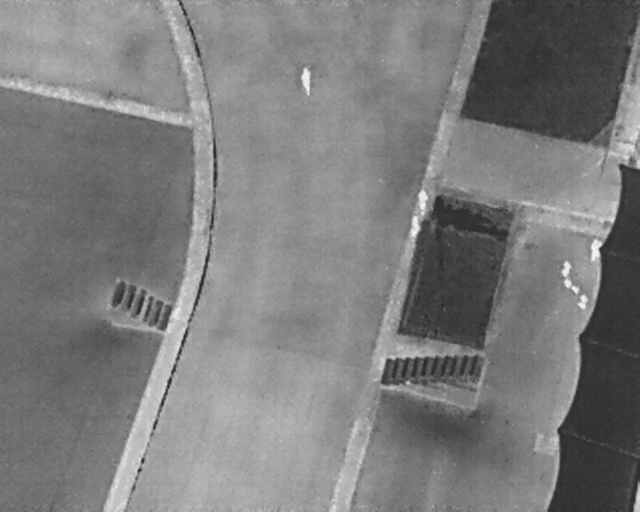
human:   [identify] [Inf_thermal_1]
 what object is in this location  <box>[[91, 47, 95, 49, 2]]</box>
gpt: <ref>1 medium person at the right</ref>